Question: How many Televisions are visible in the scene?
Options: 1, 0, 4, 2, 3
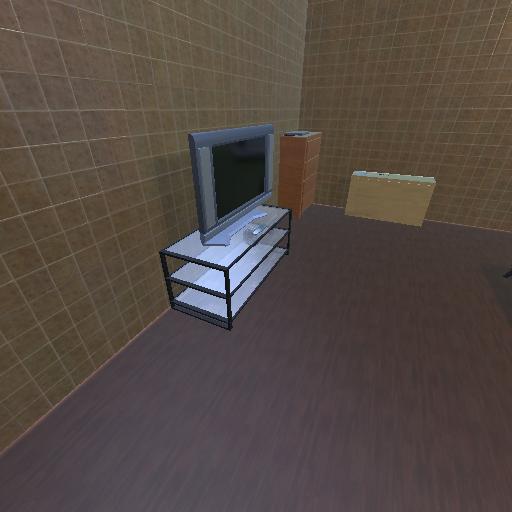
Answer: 1